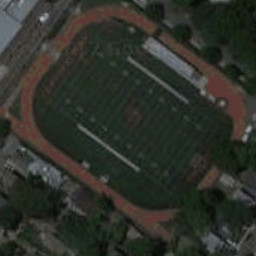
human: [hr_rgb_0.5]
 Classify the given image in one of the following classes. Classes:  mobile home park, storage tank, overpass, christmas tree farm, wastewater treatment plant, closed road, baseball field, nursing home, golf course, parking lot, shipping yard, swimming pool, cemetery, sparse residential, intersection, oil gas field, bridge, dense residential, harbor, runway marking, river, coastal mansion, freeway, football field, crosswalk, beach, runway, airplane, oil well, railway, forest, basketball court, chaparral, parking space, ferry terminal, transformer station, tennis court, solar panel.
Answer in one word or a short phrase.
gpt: football field